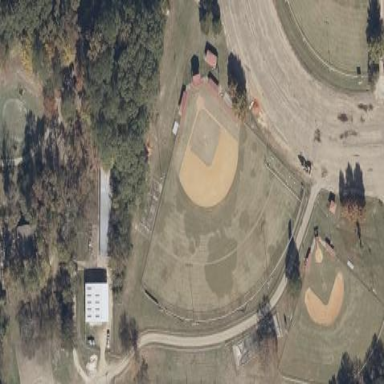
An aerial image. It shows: Baseball pitch for leisure land activities.